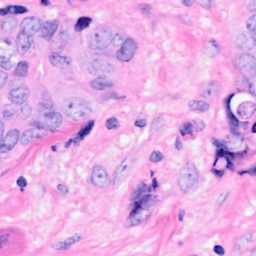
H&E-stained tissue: Breast